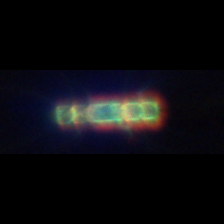
Taxon: Chaetoceros
Group: Diatoms